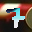
Label: 7